Aerial crown-view tile of a tropical tree (Barro Colorado Island, Panama), acquired 20240611:
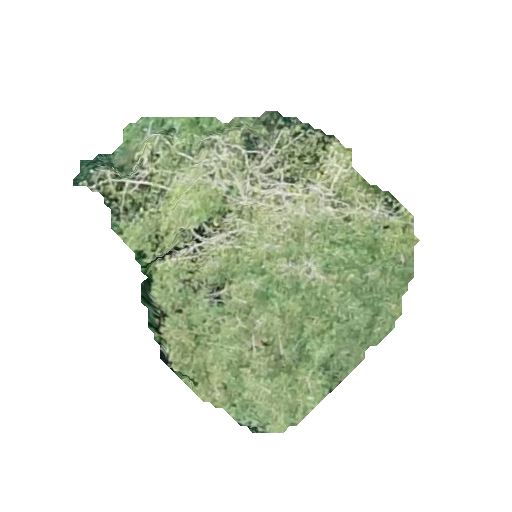
Species: Virola surinamensis
GBIF accepted scientific name: Virola surinamensis
Crown area: 110.818 m²